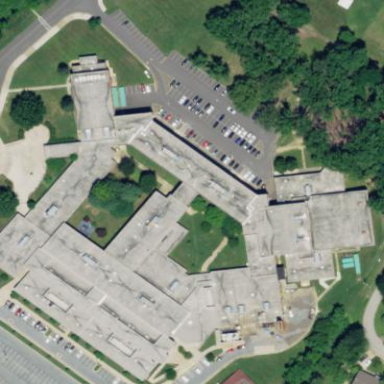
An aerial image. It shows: School building.